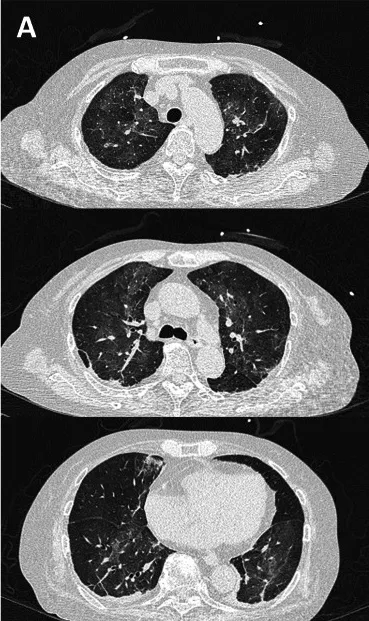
Chest high-resolution computed tomography at the patient's first visit.
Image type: radiology (ct)